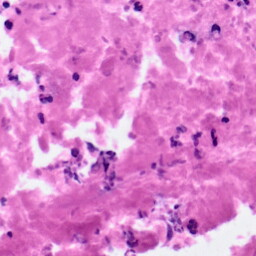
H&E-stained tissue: Pancreatic